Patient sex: F
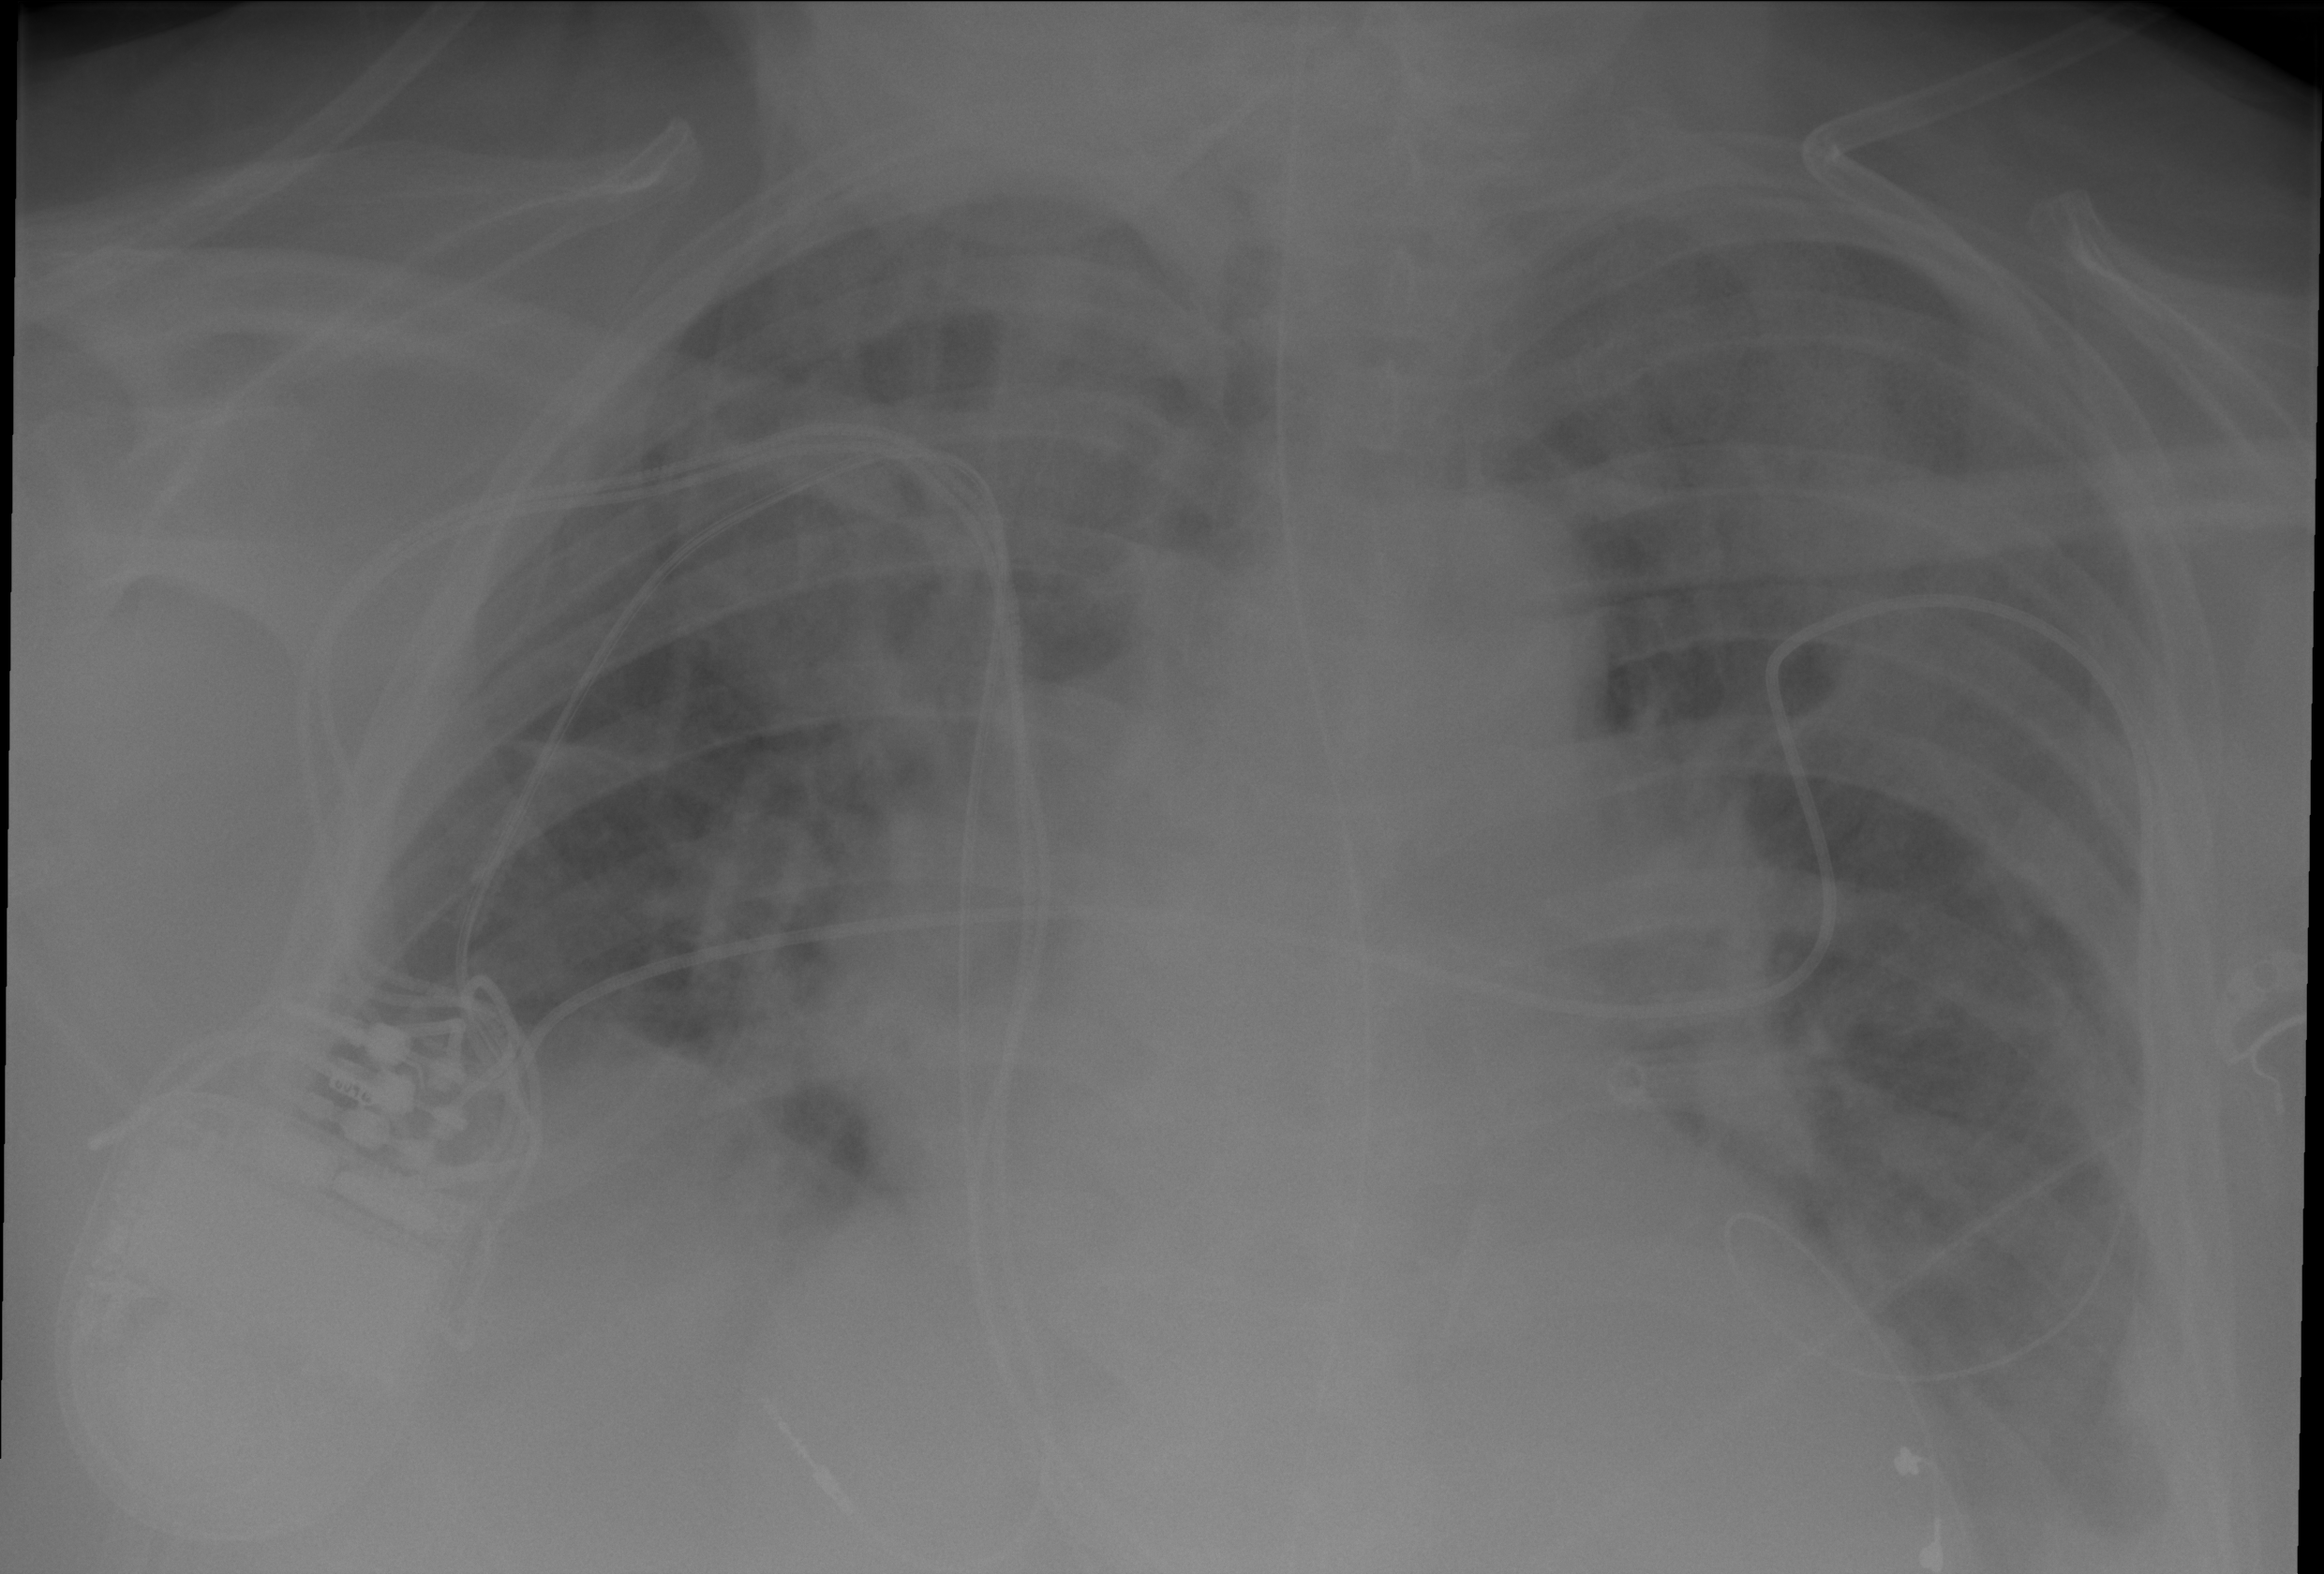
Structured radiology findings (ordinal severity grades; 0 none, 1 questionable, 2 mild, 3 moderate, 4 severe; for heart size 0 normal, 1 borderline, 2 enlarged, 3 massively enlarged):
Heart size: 2
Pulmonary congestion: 3
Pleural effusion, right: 2
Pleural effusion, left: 3
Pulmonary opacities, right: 3
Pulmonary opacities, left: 3
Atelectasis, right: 3
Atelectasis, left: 2